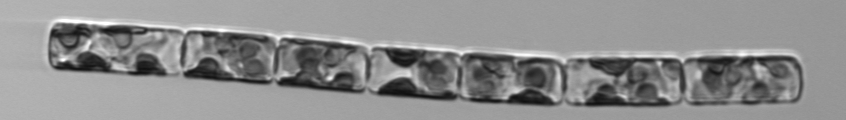
Label: Guinardia_delicatula